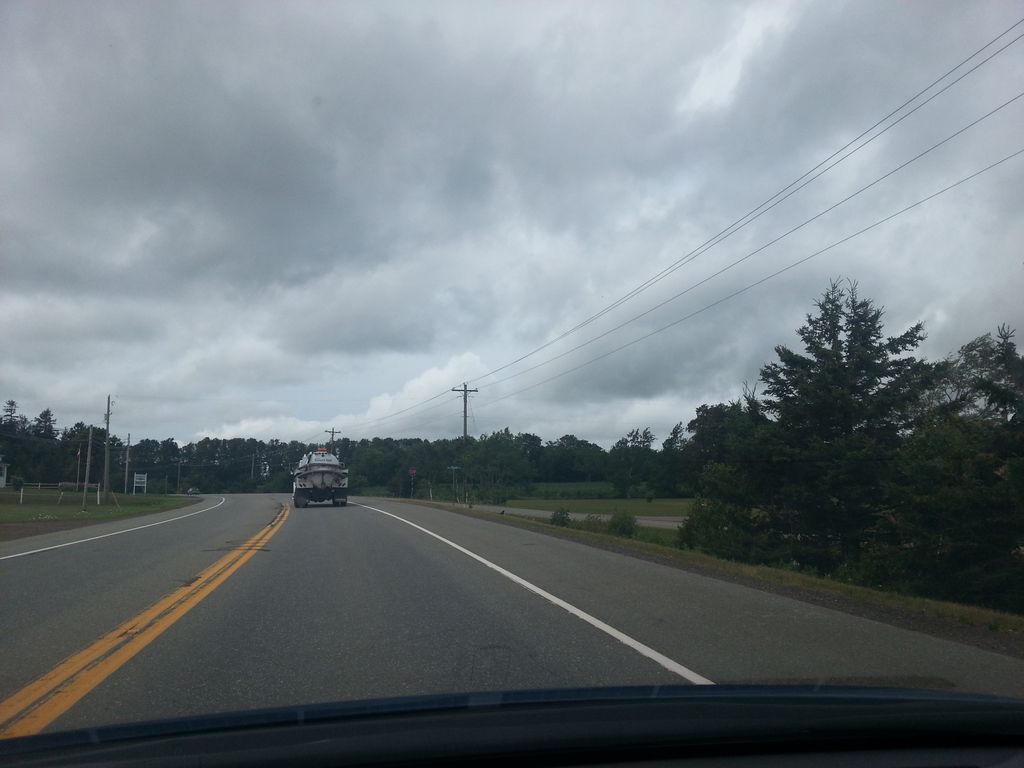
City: charlottetown